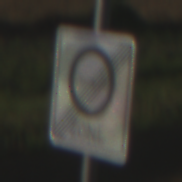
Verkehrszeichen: EndeUmweltzone
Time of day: SunriseSunset
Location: Outdoor (Nature)
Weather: Clear
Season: NotSpecified
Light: Natural